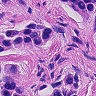
Metastatic tissue present: yes